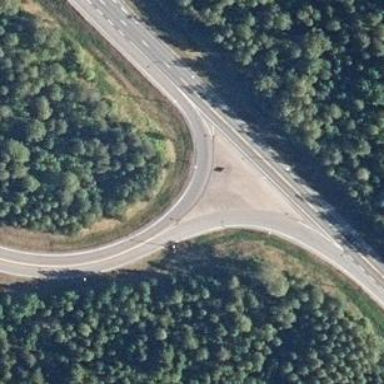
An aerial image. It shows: Trunk link road with asphalt surface.